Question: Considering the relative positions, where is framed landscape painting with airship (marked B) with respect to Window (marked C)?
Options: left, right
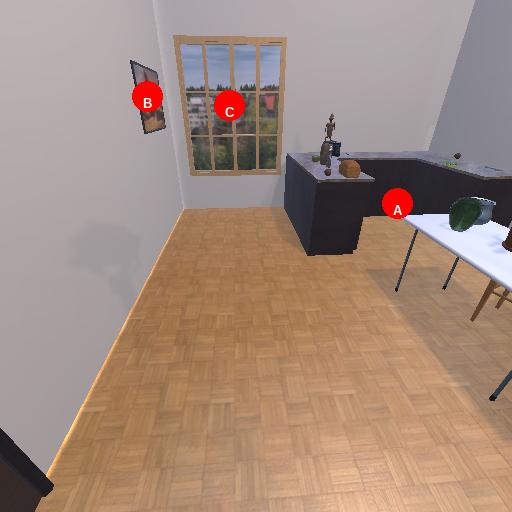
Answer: left